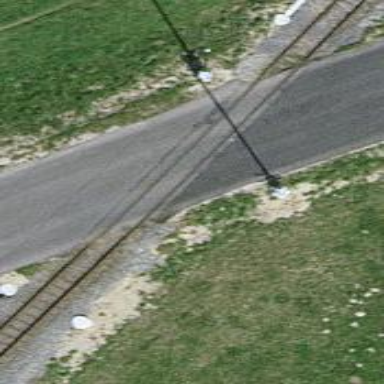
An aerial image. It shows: Level crossing at the railway with full barrier.